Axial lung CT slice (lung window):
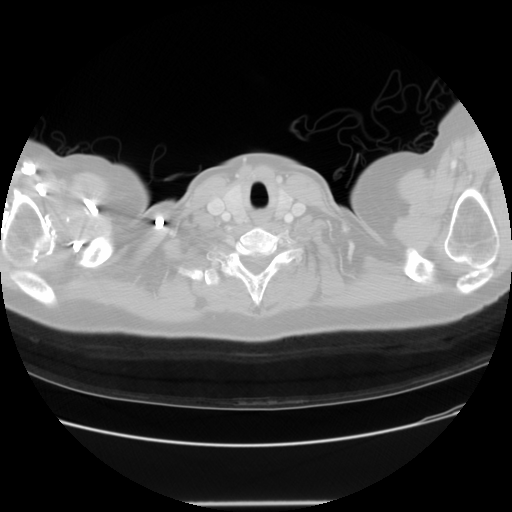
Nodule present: no